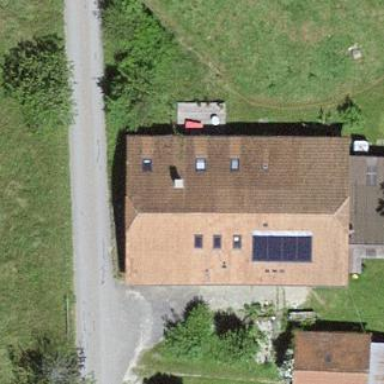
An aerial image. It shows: Farm building.